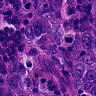
Metastatic tissue present: yes